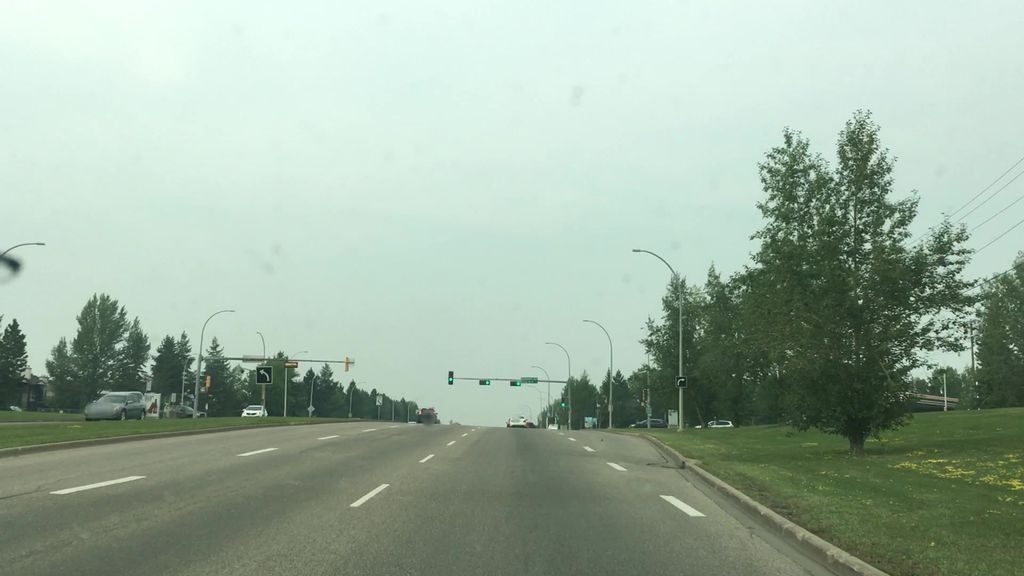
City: edmonton